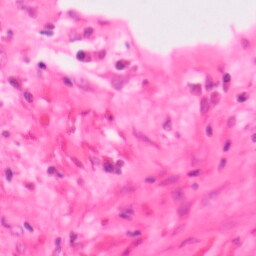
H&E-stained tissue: Colon